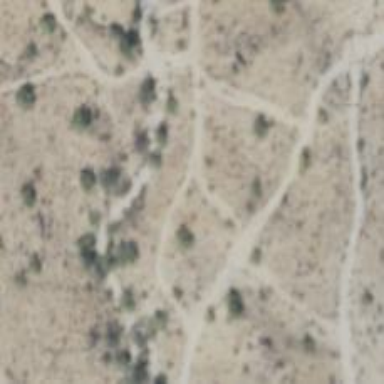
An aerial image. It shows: Hiking trail path.